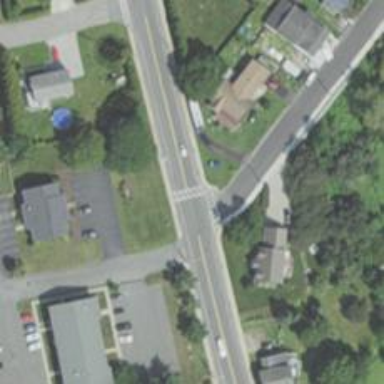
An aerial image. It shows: Marked crossing on the road.